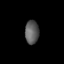
Tissue: lung
Cell type: Others
Senescence score: 0.2401
Nuclear area (px): 315
Mean DAPI intensity: 92.654